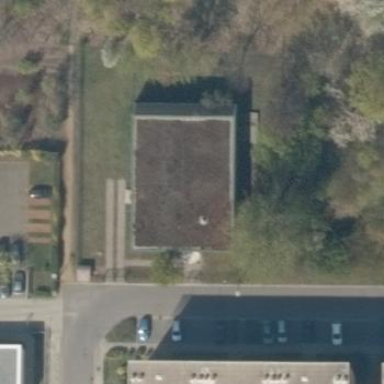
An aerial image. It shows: Service building.